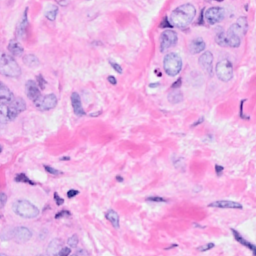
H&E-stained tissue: Breast